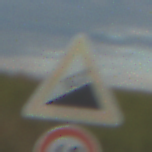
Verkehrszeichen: Steigung10
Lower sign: Geschwindigkeit40
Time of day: SunriseSunset
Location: Outdoor (RoadRail)
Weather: PartlyCloudy
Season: NotSpecified
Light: Natural